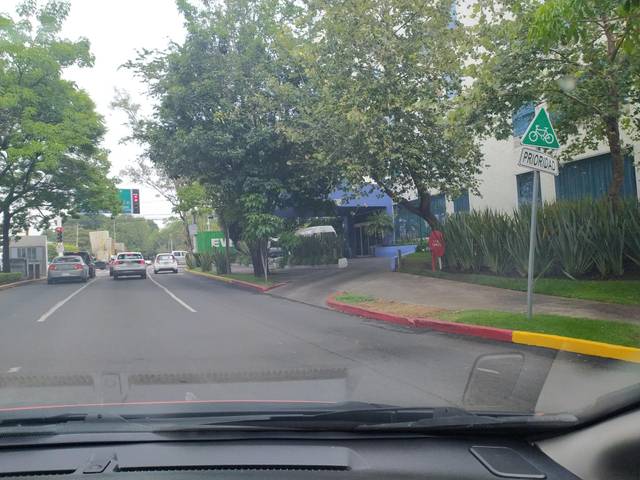
Region: Mexico
Coordinates: 20.659, -103.397